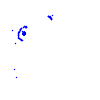
Particle: proton